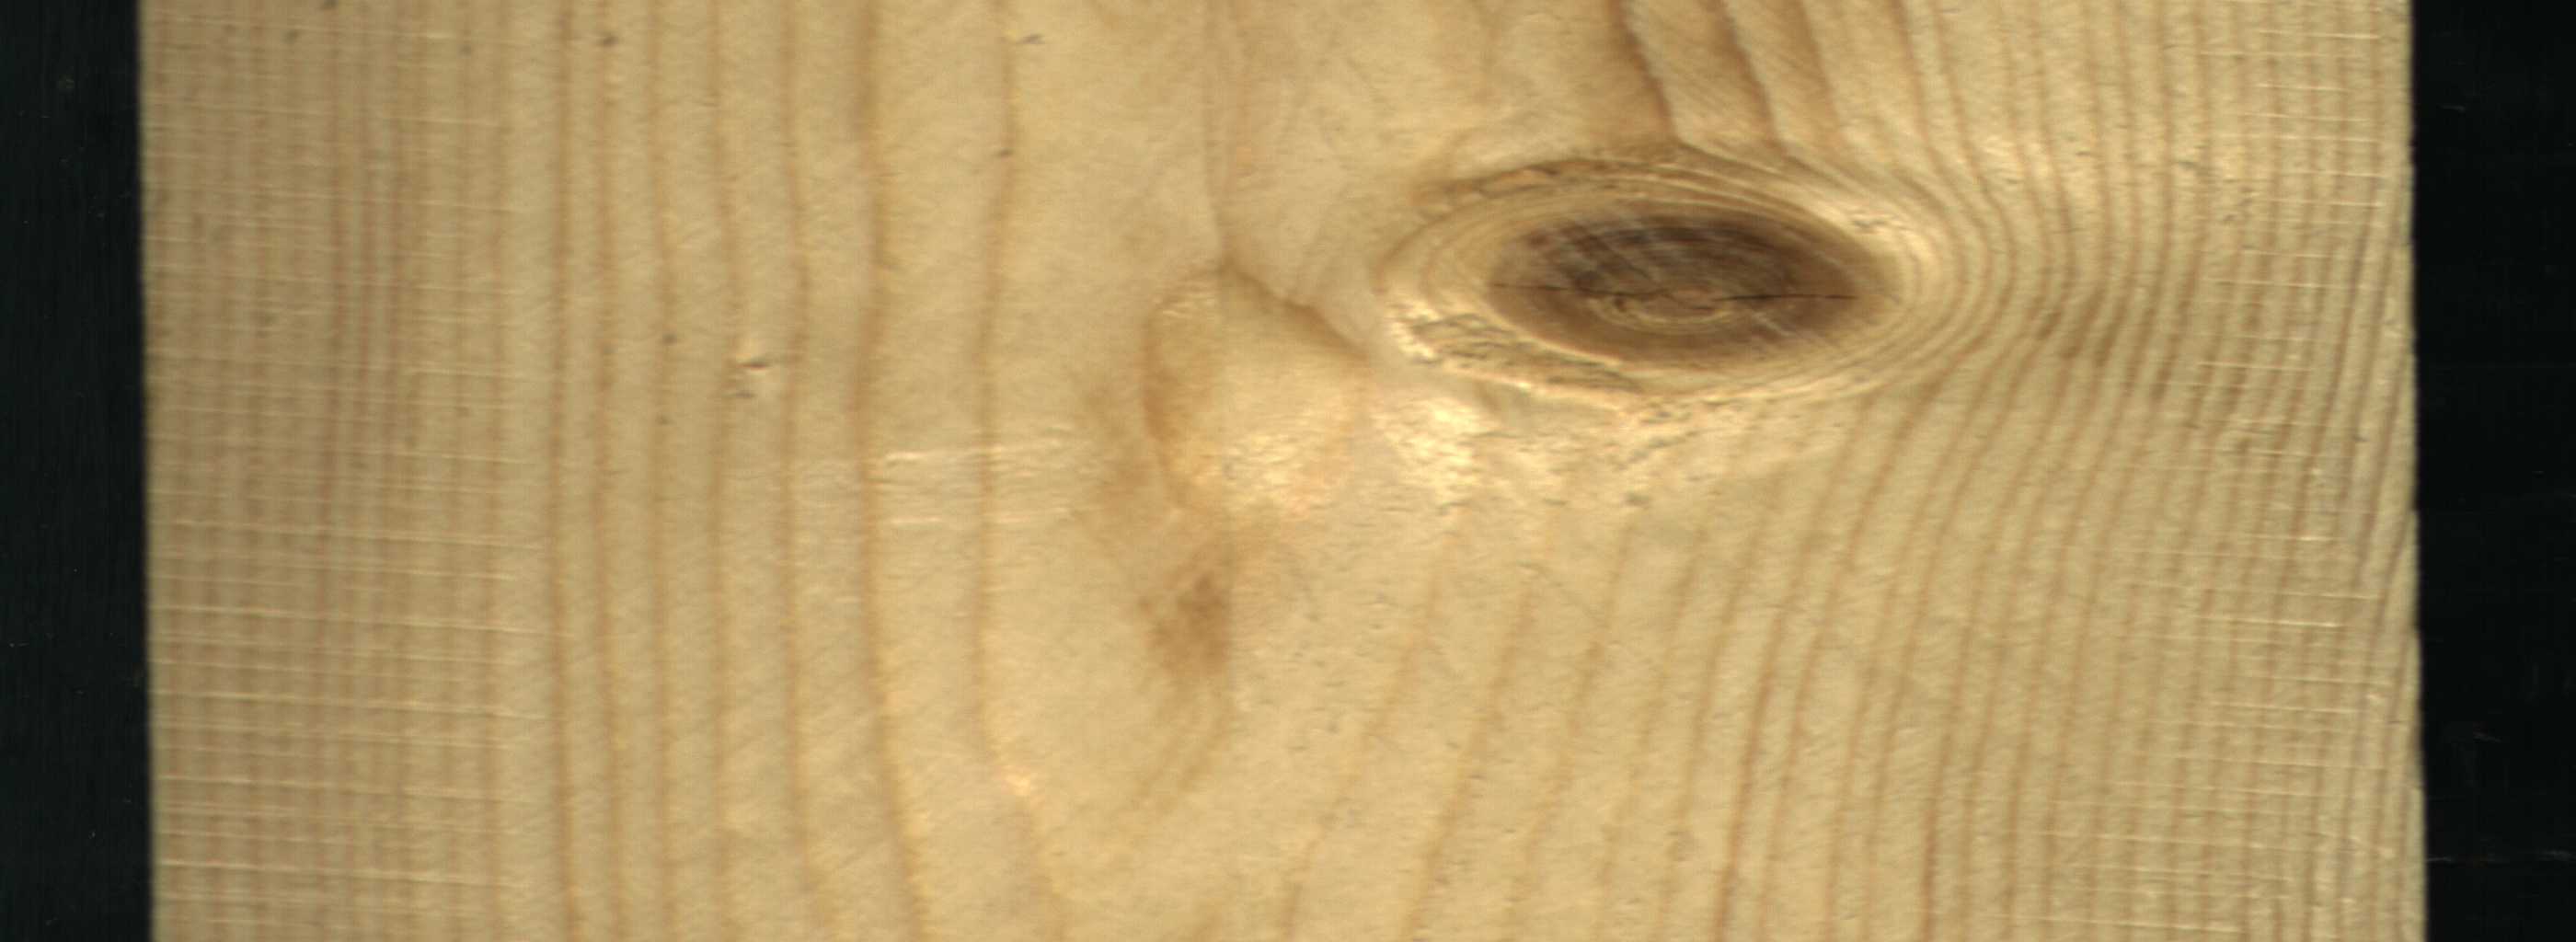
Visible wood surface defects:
Live_Knot